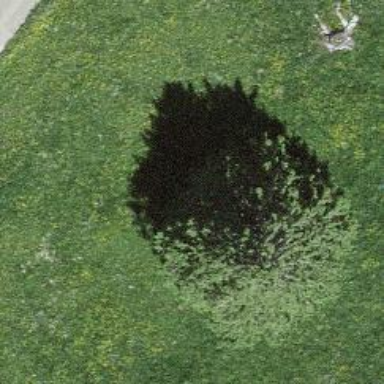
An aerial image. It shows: Beautiful tree in nature.